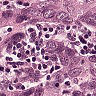
Metastatic tissue present: yes